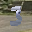
Label: 3